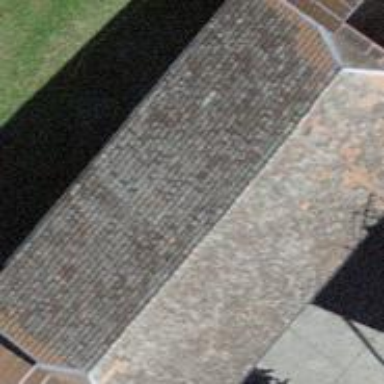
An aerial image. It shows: Shed.